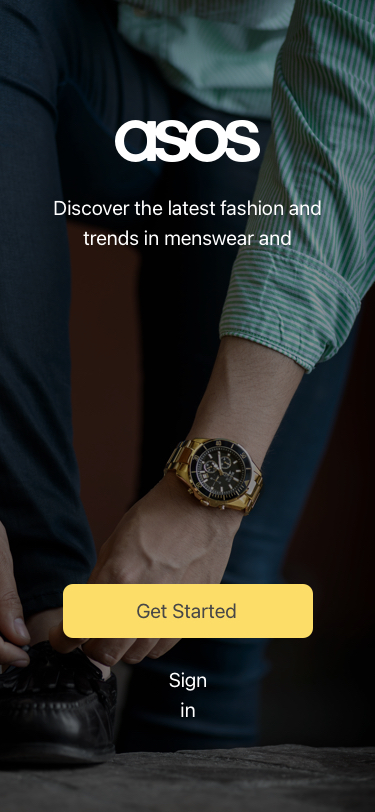
Text in this UI design:
Sign in
Get Started
Discover the latest fashion and trends in menswear and womenswear.